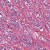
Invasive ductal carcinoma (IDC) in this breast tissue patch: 1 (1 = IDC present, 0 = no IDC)